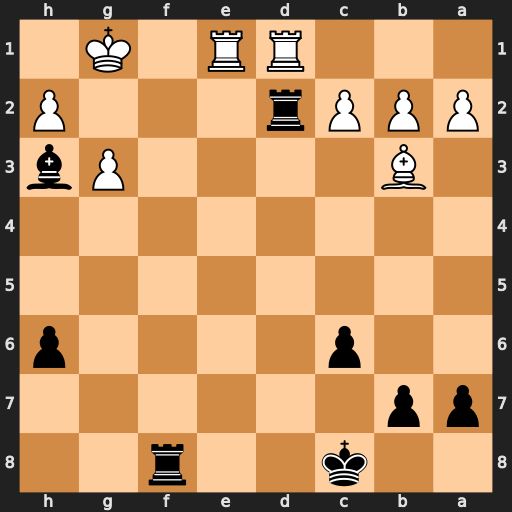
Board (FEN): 2k2r2/pp6/2p4p/8/8/1B4Pb/PPPr3P/3RR1K1
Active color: b
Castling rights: -
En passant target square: -
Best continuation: Rg2+ Kh1 Rff2 Be6+ Bxe6